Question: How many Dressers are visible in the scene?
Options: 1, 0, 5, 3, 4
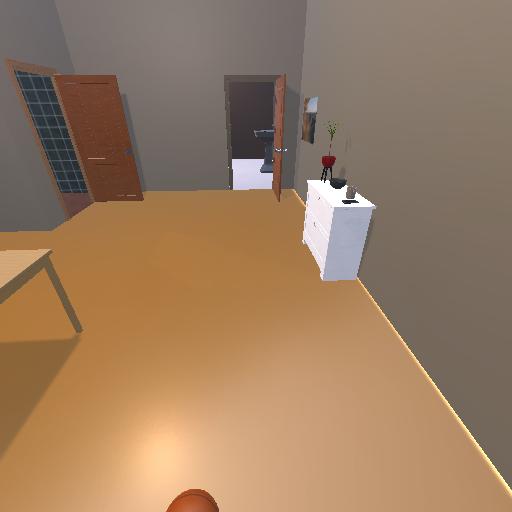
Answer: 1